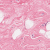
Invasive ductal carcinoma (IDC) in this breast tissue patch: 0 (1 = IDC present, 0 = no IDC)